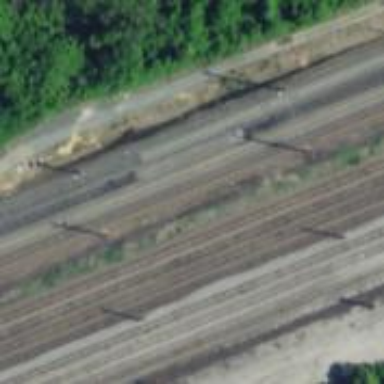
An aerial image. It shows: Railway track with contact lines for electrification.